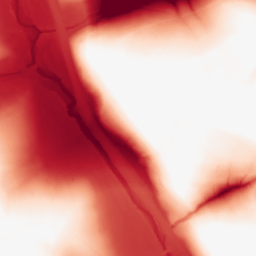
Category: morphological
Decomposition family: tophat
Decomposition parameters: size: 100
mode: black
Upsampling method: regularized
Upsampling parameters: scale: 4
lambda_reg: 0.01
Upsampling scale: 4